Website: lowes
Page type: review-order
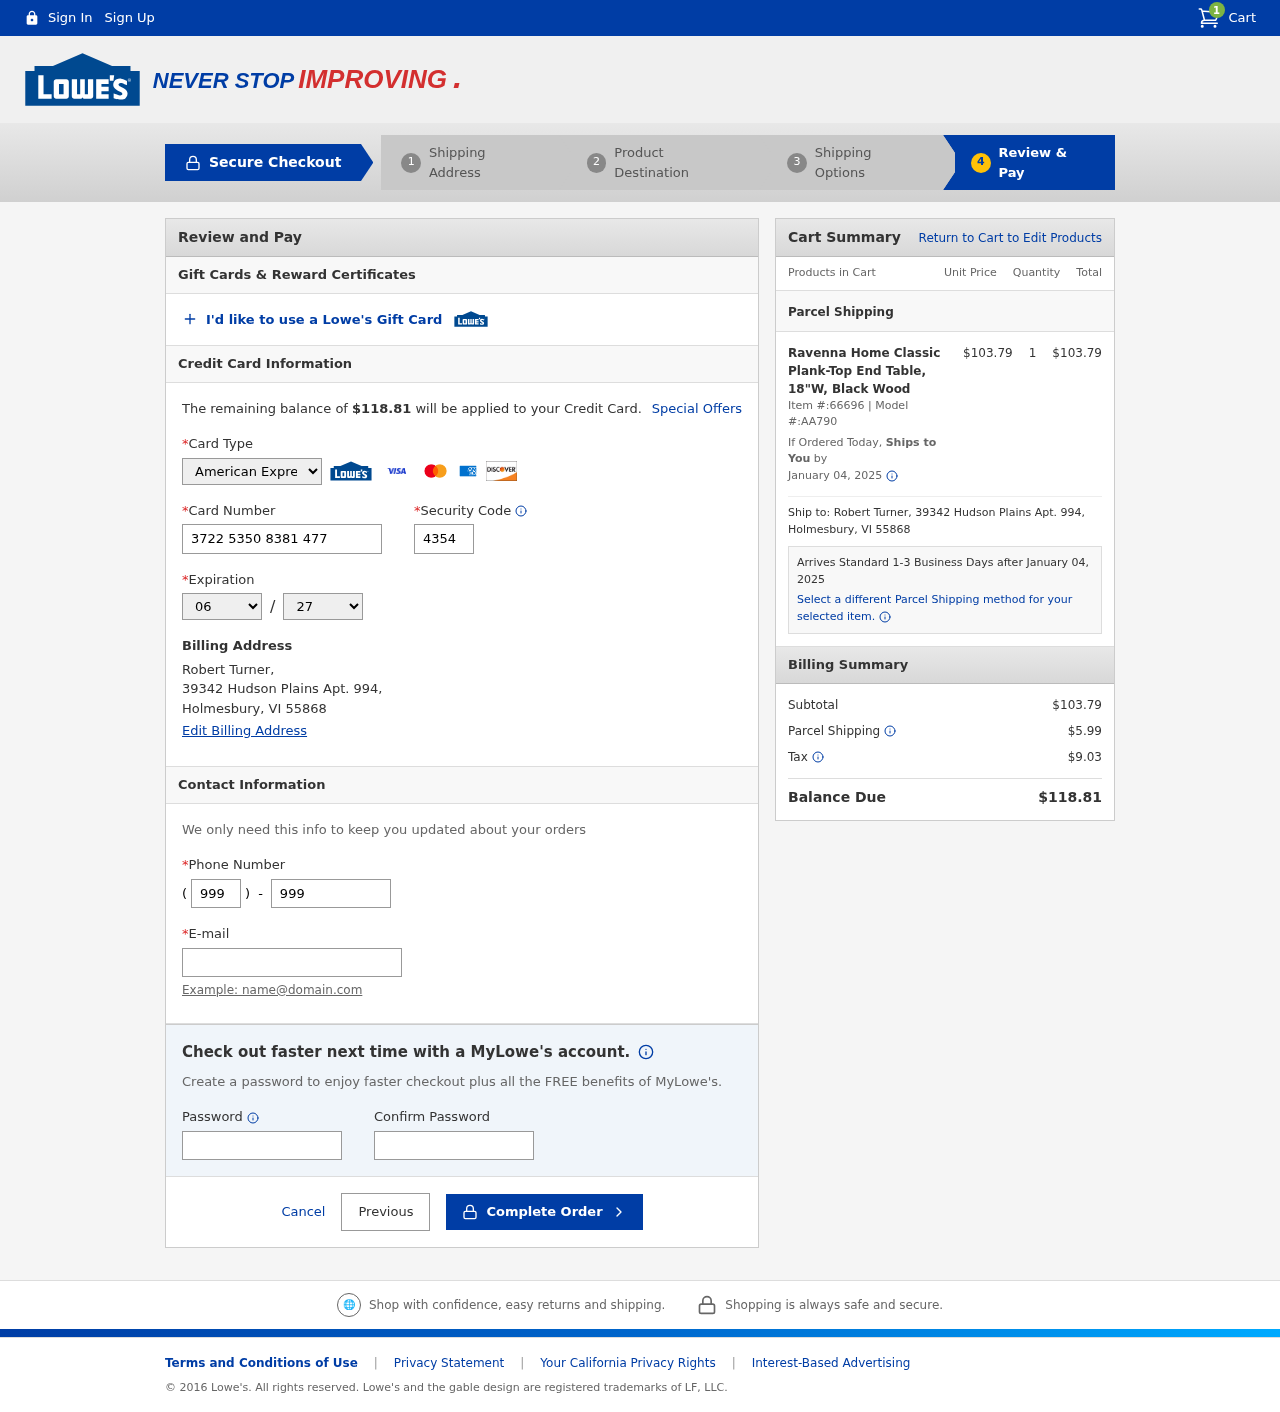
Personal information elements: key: PII_CARD_CVV
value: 4354
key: PII_CARD_EXPIRY_MONTH
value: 06
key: PII_CARD_EXPIRY_YEAR
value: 27
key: PII_CARD_NUMBER
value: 3722 5350 8381 477
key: PII_CARD_TYPE
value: American Express
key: PII_CITY
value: Holmesbury
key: PII_EMAIL
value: robertturner@yahoo.com
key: PII_FULLNAME
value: Robert Turner,
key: PII_PHONE
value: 9997669092
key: PII_PHONE_AREA
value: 999
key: PII_POSTCODE
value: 55868
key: PII_STATE_ABBR
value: VI
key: PII_STREET
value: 39342 Hudson Plains Apt. 994,
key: PII_FULLNAME2
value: Robert Turner
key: PII_STREET2
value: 39342 Hudson Plains Apt. 994
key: PII_CITY_STATE_ZIP2
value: Holmesbury, VI 55868
Product elements: key: PRODUCT1_NAME
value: Ravenna Home Classic Plank-Top End Table, 18"W, Black Wood
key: PRODUCT1_PRICE
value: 103.79
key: PRODUCT1_QUANTITY
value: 1
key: PRODUCT1_ITEM_NUMBER
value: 66696
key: PRODUCT1_MODEL_NUMBER
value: AA790
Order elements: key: ORDER_NUM_ITEMS
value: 1
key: ORDER_TOTAL
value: $118.81
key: ORDER_SHIPPING_DATE
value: January 04, 2025
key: ORDER_SUBTOTAL
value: $103.79
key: ORDER_SHIPPING_DATE2
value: January 04, 2025
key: ORDER_SUBTOTAL2
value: $103.79
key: ORDER_SHIPPING_COST
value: $5.99
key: ORDER_TAX
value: $9.03